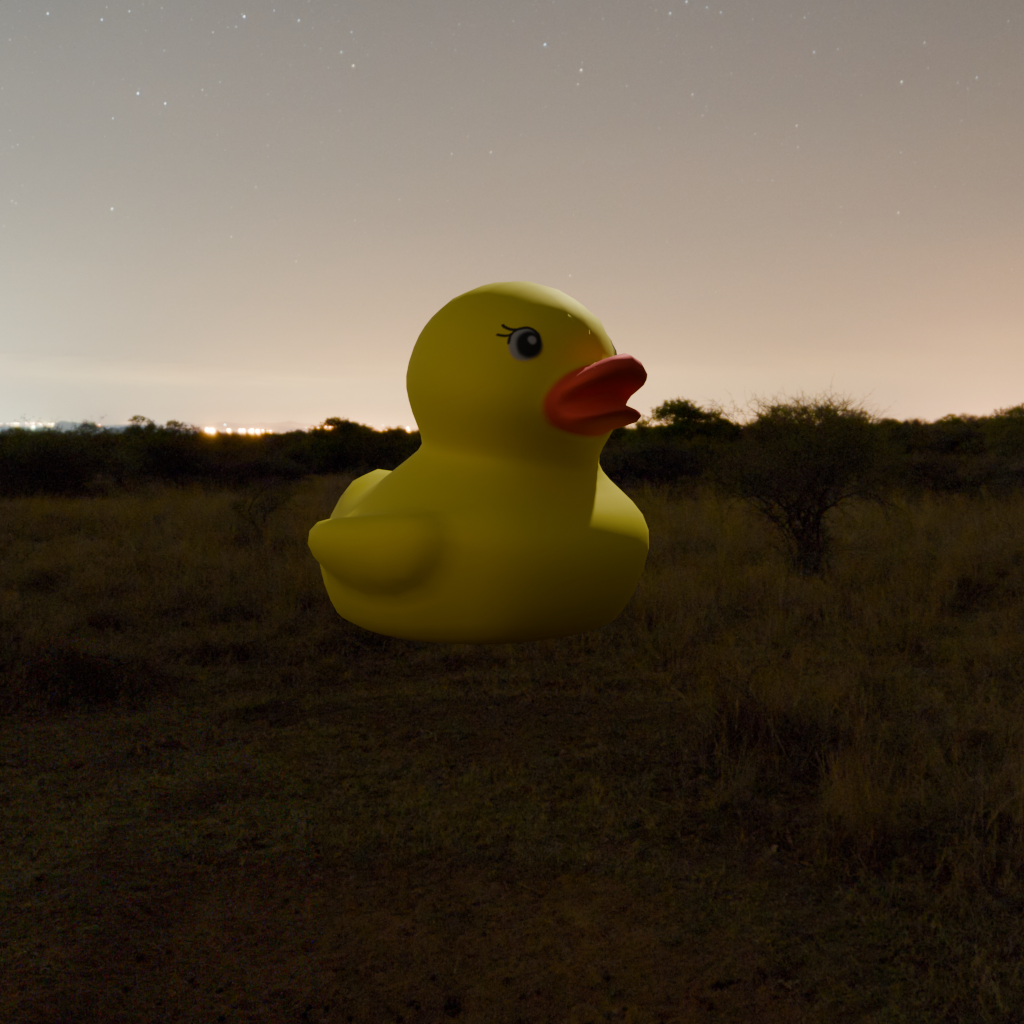
an image of a yellow rubber duck seen from <front_right> in a starry sky over a savanna at night.